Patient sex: M
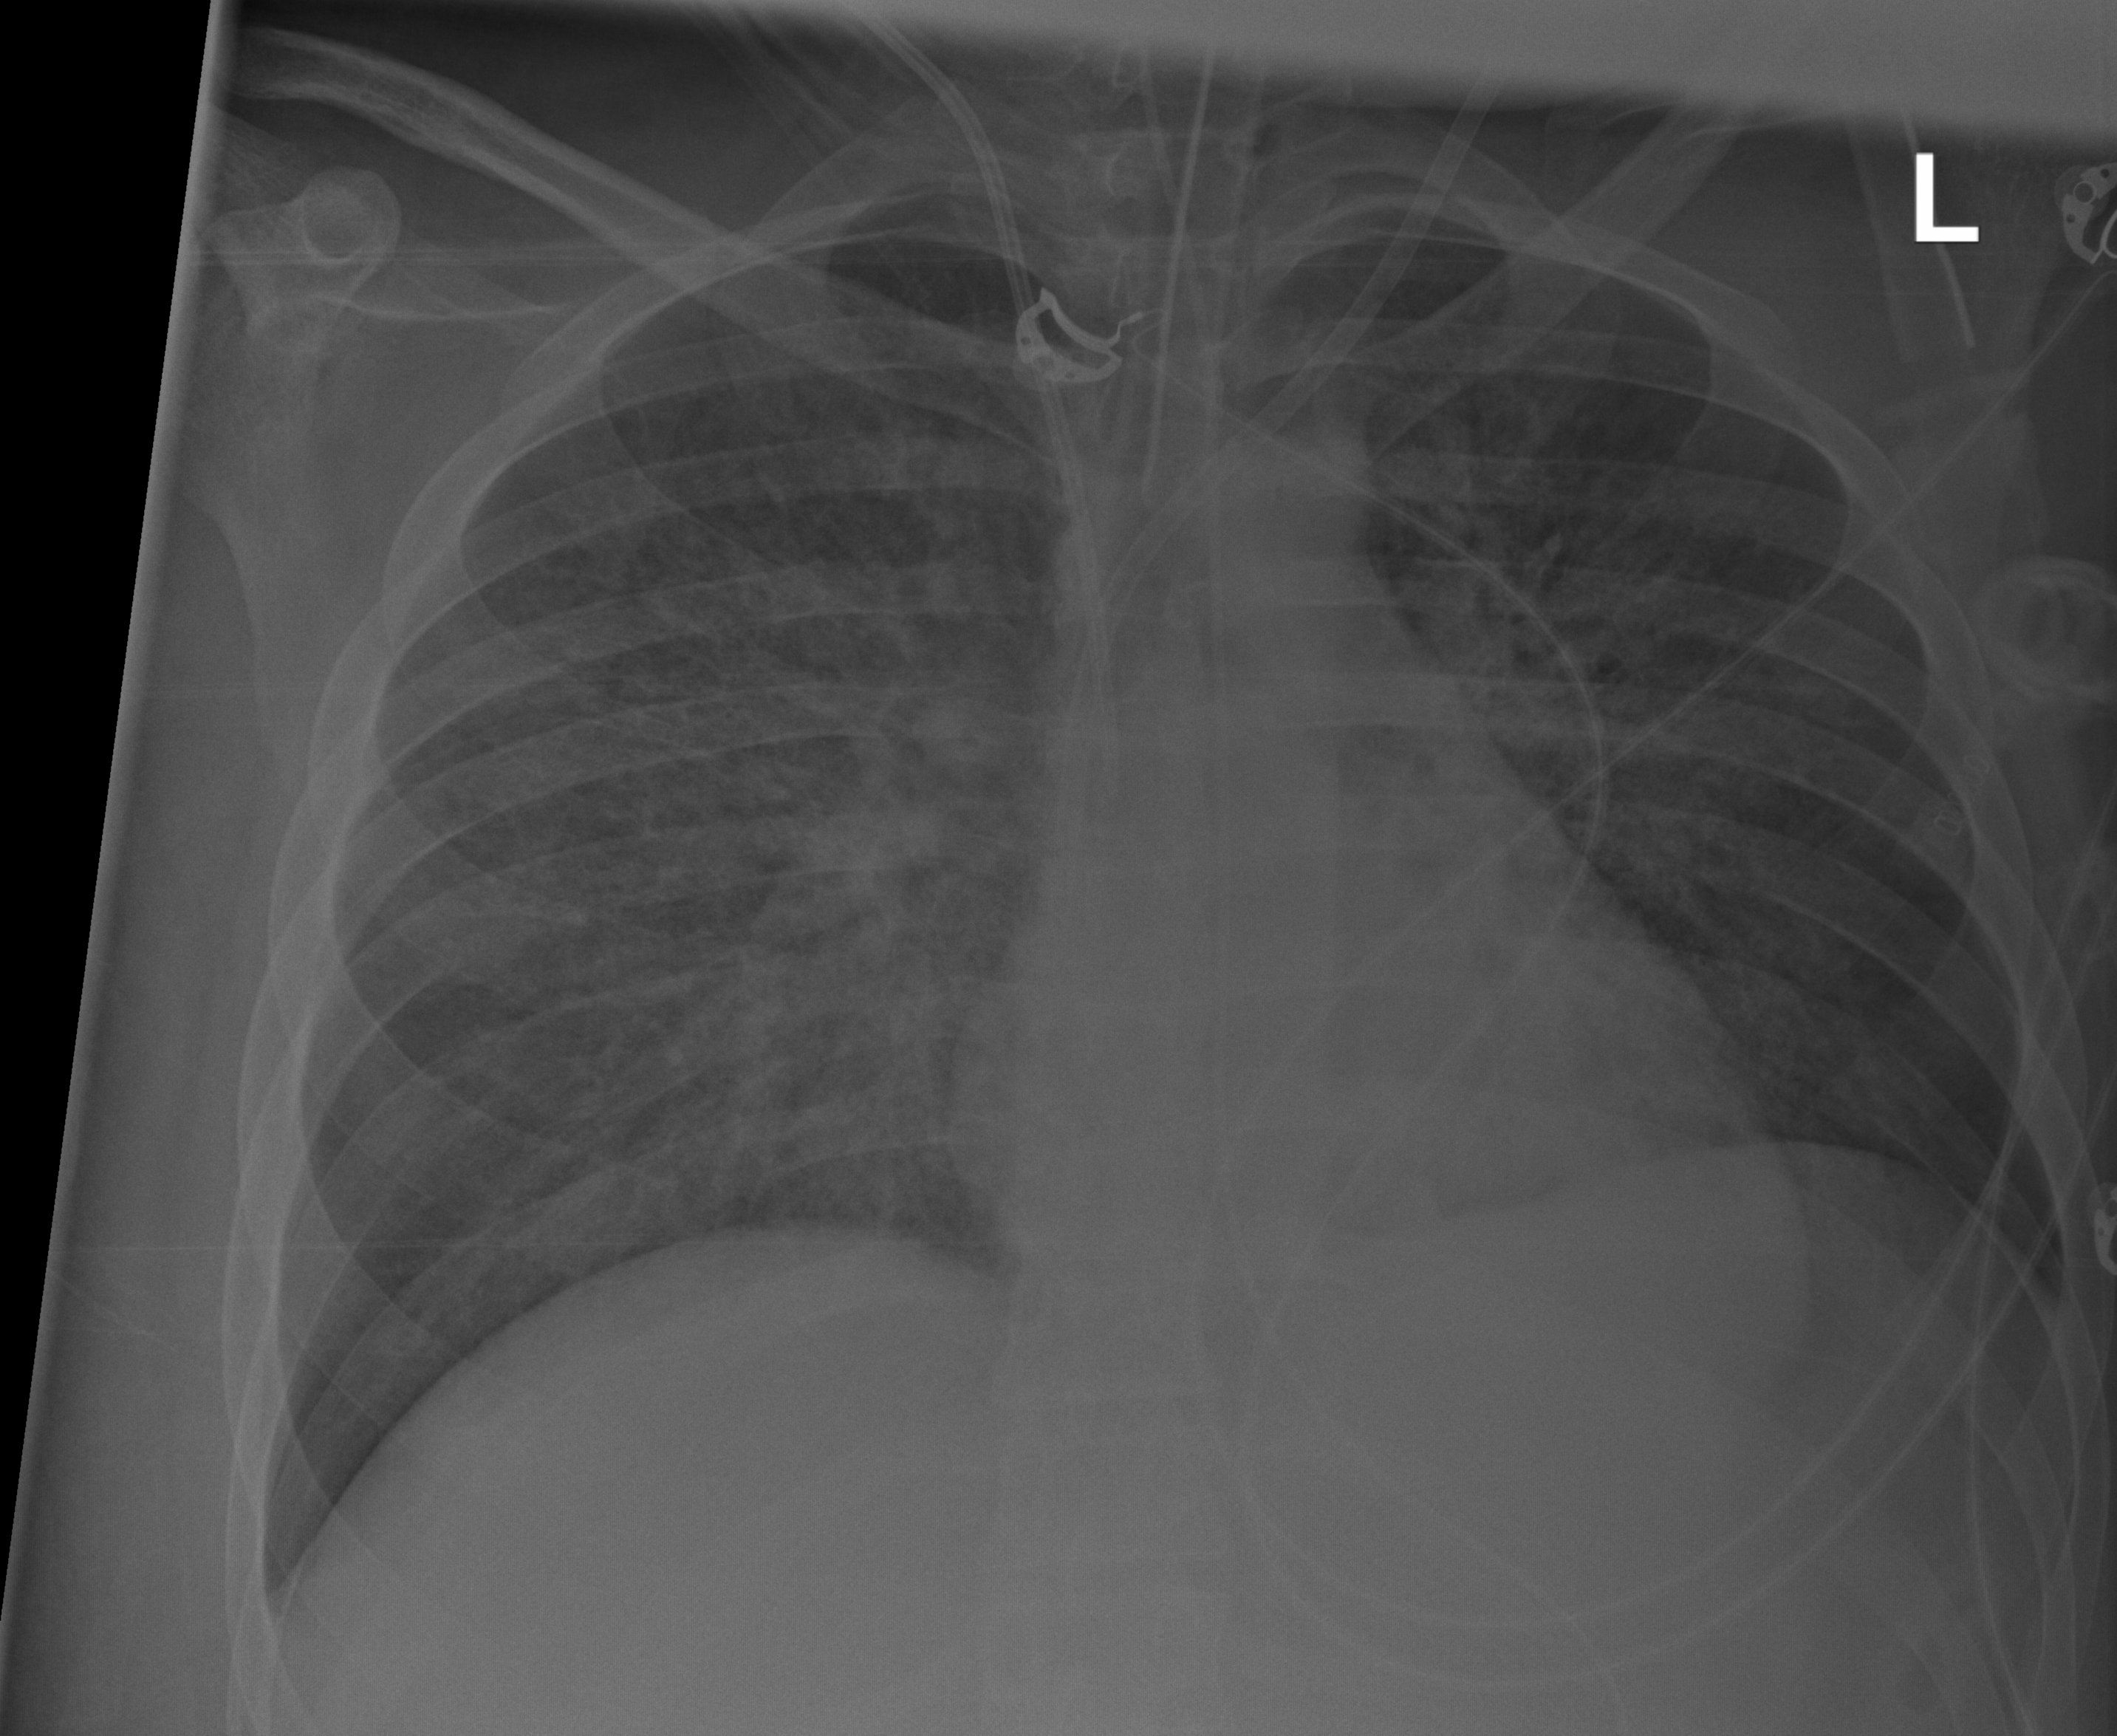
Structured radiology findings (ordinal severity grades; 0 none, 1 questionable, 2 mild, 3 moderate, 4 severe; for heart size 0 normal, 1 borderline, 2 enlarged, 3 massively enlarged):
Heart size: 0
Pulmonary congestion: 0
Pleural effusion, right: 0
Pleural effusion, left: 0
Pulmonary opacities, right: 2
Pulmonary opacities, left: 2
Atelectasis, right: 2
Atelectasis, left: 2